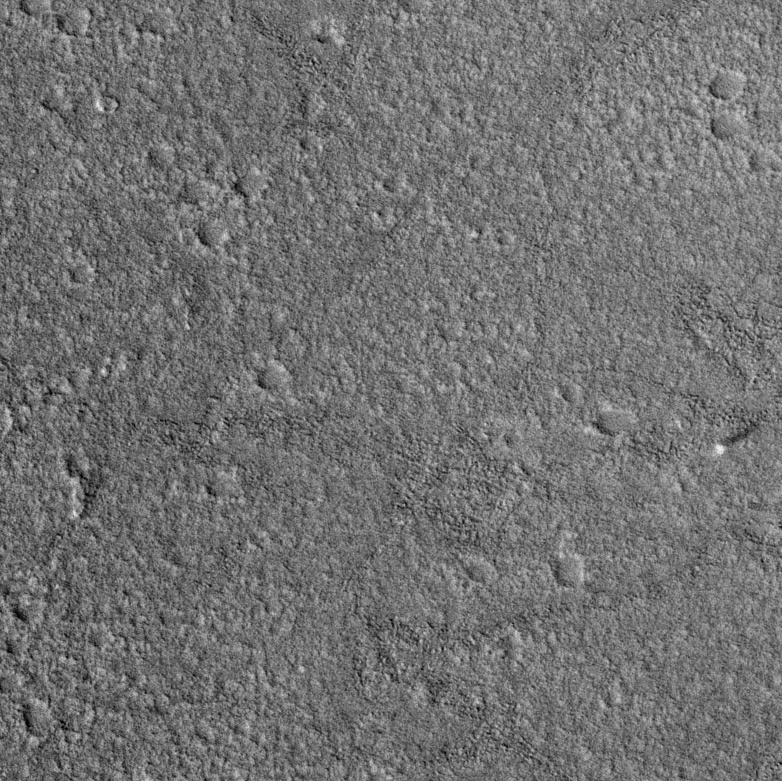
Label: dustdevil